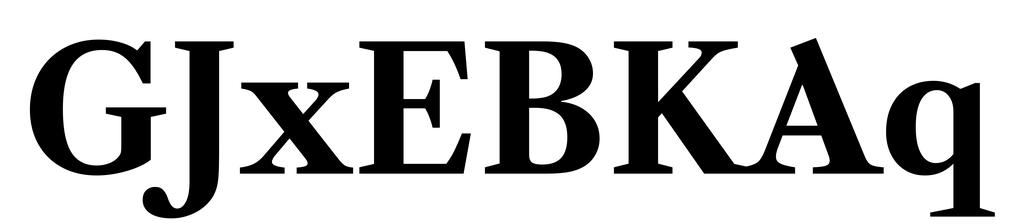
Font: LibreCaslonText_Bold